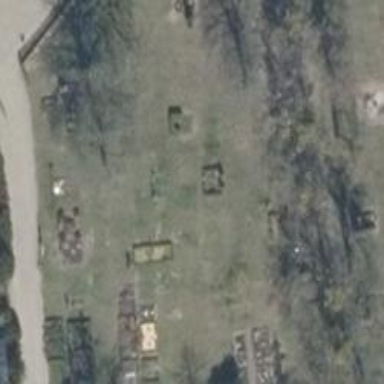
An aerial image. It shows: Historic cemetery with graves and tombs.